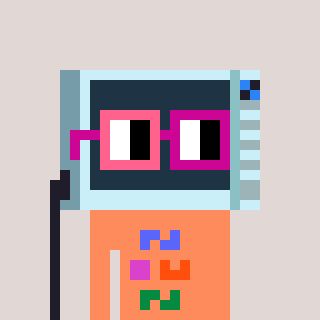
a pixel art character with square pink and red glasses, a microwave-shaped head and a peachy-colored body on a warm background